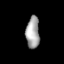
Tissue: lung
Cell type: Epithelial cells
Senescence score: 0.5668
Nuclear area (px): 425
Mean DAPI intensity: 162.769